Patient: sex M, age 32
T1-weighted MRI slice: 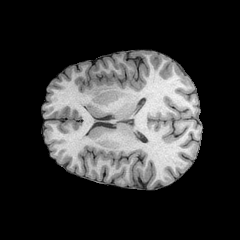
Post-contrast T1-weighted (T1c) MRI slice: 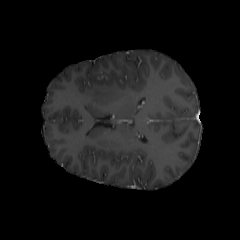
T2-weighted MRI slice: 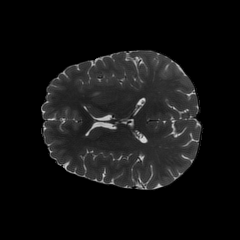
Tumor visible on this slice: yes
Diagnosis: Astrocytoma, IDH-mutant
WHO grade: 2